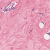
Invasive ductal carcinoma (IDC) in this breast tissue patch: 0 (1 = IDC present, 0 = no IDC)